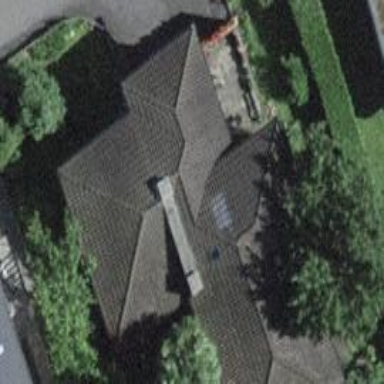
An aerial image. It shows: Simple and straightforward house.